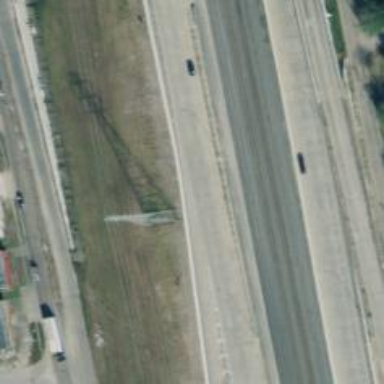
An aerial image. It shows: Motorway junction.